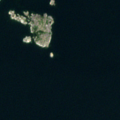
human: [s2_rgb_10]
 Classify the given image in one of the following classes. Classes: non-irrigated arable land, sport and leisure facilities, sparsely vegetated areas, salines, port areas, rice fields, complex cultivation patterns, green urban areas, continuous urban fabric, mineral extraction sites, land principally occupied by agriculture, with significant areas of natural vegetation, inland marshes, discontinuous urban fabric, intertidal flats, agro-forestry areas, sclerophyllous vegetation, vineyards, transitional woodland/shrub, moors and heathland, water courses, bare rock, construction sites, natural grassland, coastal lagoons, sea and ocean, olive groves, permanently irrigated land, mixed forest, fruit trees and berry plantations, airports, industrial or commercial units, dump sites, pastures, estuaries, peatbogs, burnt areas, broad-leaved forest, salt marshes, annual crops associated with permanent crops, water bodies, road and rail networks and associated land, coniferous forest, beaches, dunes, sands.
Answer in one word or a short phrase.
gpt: sea and ocean